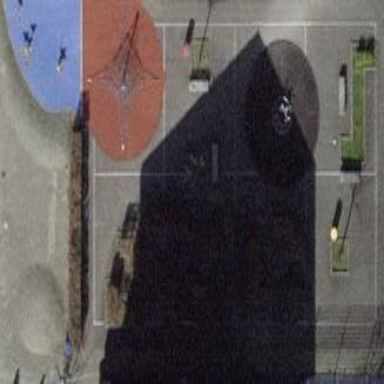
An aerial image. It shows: Playground area for leisure land.